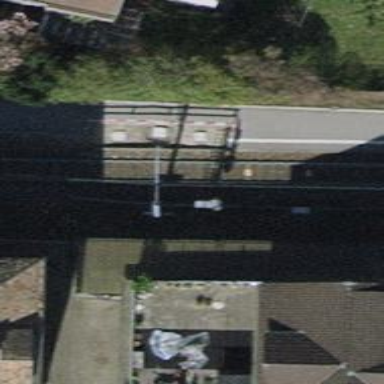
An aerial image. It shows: Railway signal.